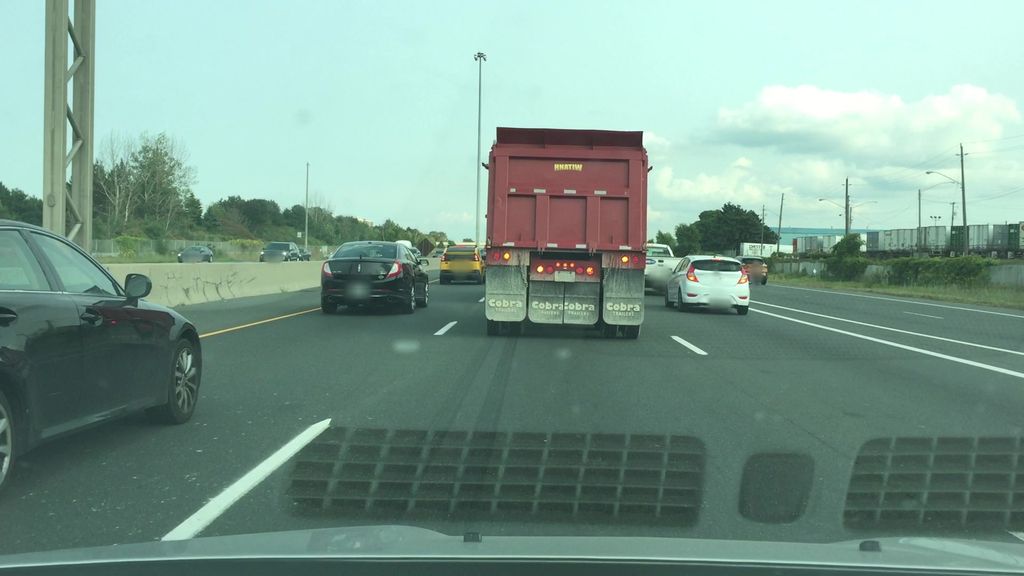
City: hamilton